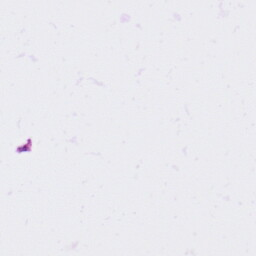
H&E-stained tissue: Ovarian